Question: I totally understand why the magenta light source is not well sampled in the "Sampling the BRDF". But I don't understand why such a big blue light source is not well sampled in the "Sampling the light source".
What does "Sampling the light source" mean? In my view, it bounces a ray from the intersected surface to the light source directly. If so, the blue shouldn't be so sparse in the "Sampling the light source" picture.

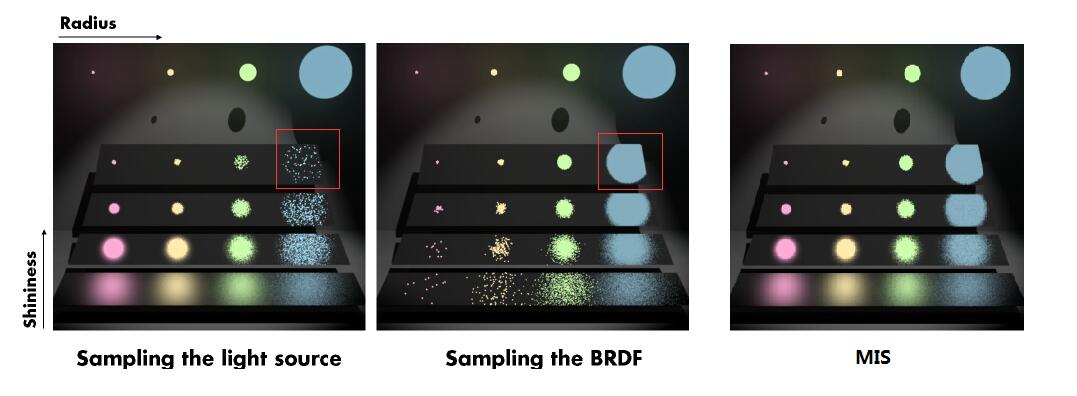
Answer: > In my view, it bounces a ray from the intersected surface to the light
source directly.
To quote from chapter 9 of <URL>,
> The light source sampling strategy does not consider the BSDF of the glossy surface. Thus when the BSDF has a large influence on the overall shape of the integrand (e.g. when it is a narrow, peaked function), then sampling the light source leads to high variance.
In other words, when you sample the light source instead of the BSDF/BRDF, you're picking a point on the surface of the light and figuring out how much light that point is bringing back to your intersection point. Since you could be picking a point anywhere on the light, it's not necessarily the case that the ray from the light to your intersection point is going to hit your original intersection point at exactly the correct angle it would need to bounce back to the camera. In fact, it's less likely the shinier your surface is, and the larger your light source is.